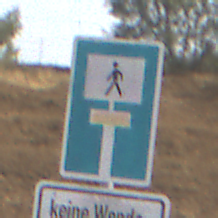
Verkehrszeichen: SackgasseFussgaengerDurchlaessig
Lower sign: HinweisGeaenderteVorfahrtVerkehrsfuehrungVerkehrsregelung3
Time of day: MorningAfternoon
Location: Outdoor (Nature)
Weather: PartlyCloudy
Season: NotSpecified
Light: Natural